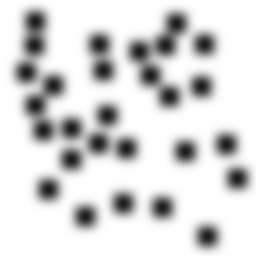
Squares: 28
Triangles: 0
Stars: 0
Total shapes: 28